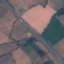
Land use / land cover: Highway